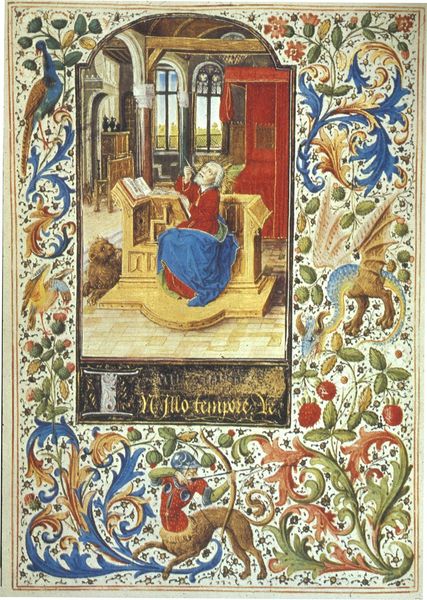
Titel: Stundenbuch der Maria von Burgund
Künstler: Liévin van Lathem
Institution: Wien, Österreichische Nationalbibliothek
Schlagwörter: blau, mann, vogel, grün, braun, fenster, holz, orange, zeichen, zimmer, gebäude, hund, rot, tiere, ornament, johannes, mensch, rahmen, bild, kirche, pferd, schrift, bogen, stube, buch, helm, pfau, rüstung, fasan, satyr, fabel, mittelalter, kapelle, mönch, heiliger, löwe, schütze, pfeil, ungeheuer, drache, latein, grichisch, markus, apostel, buchmalerei, majuskeln, lukas, matthäus, manuskript, beichtstuhl, gelehrt, zentaure, buchmalöerei